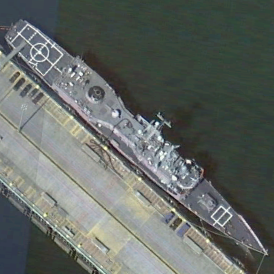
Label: cruiser